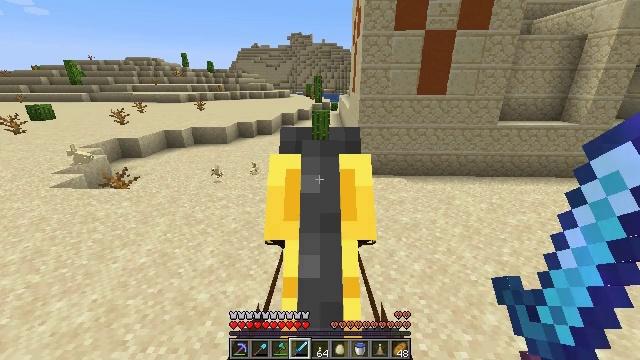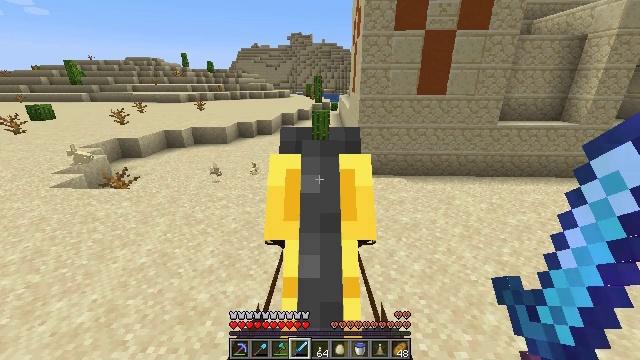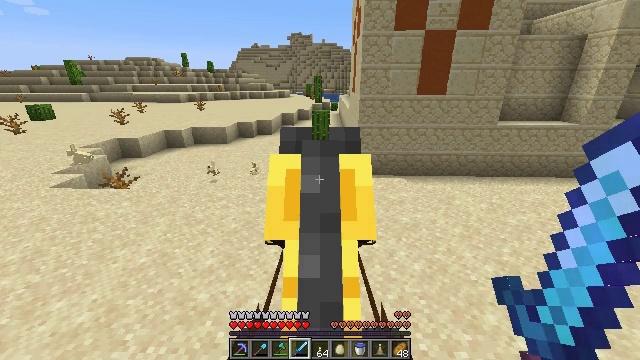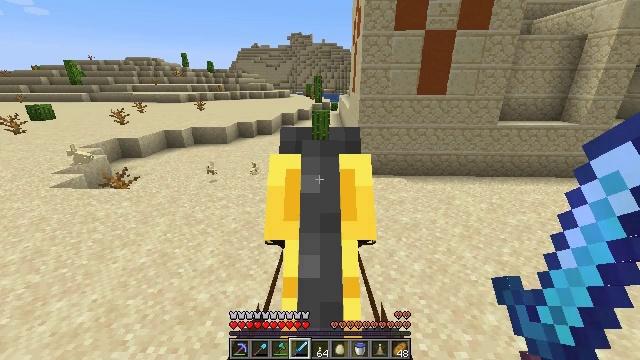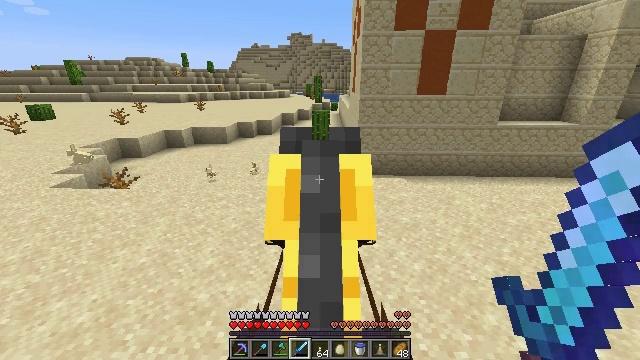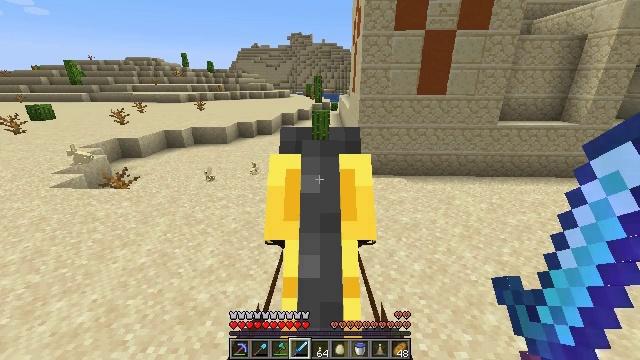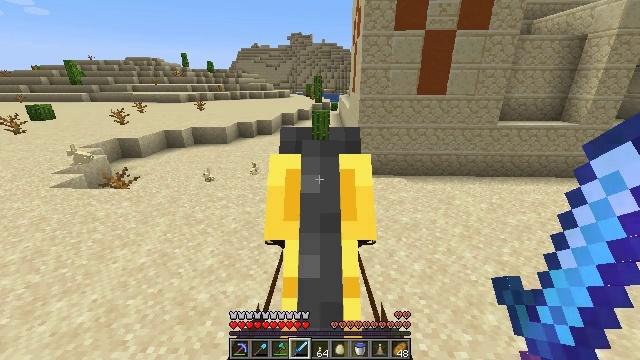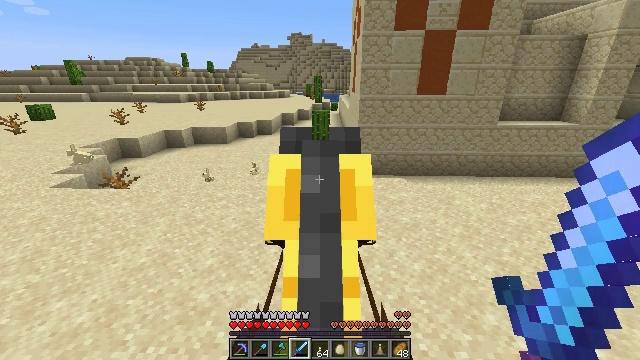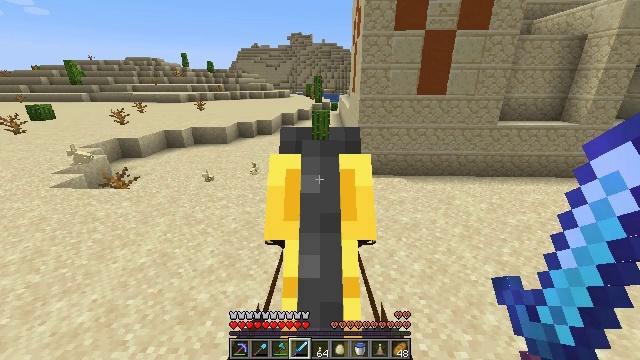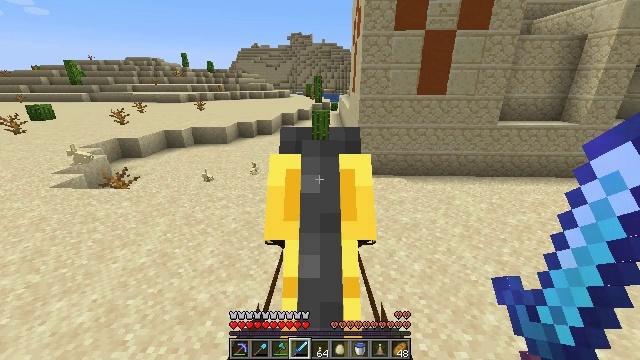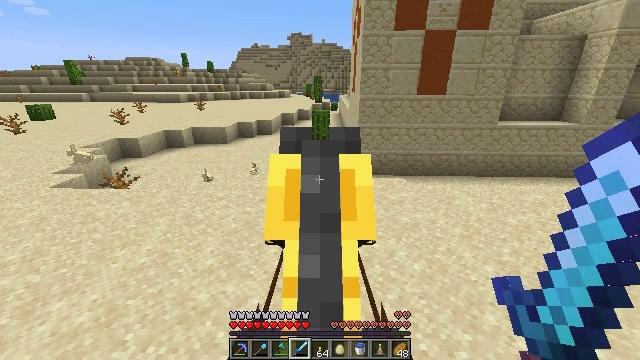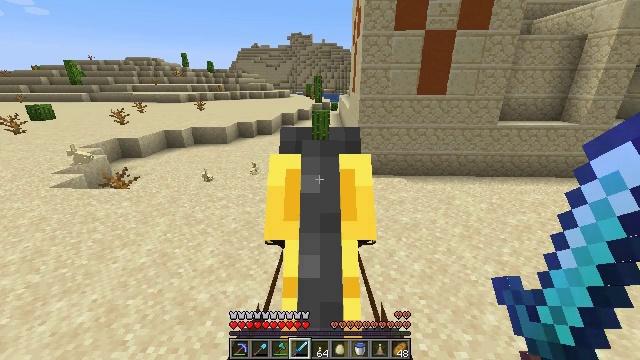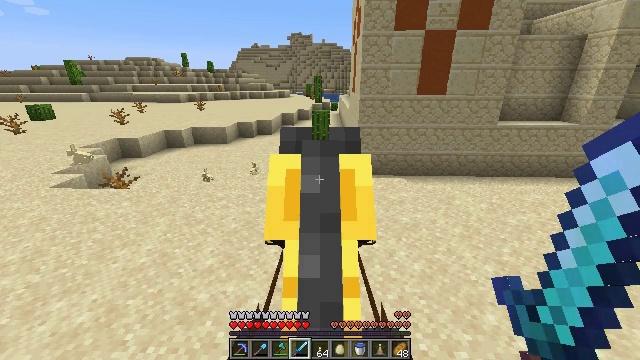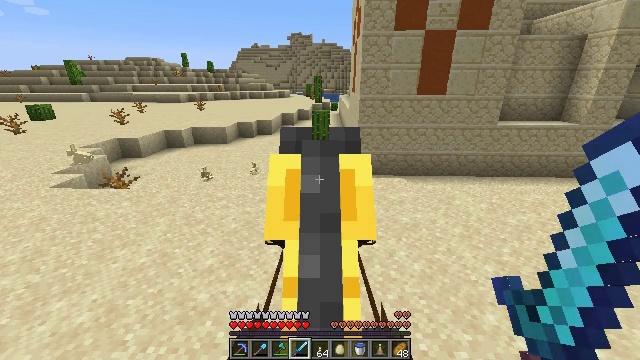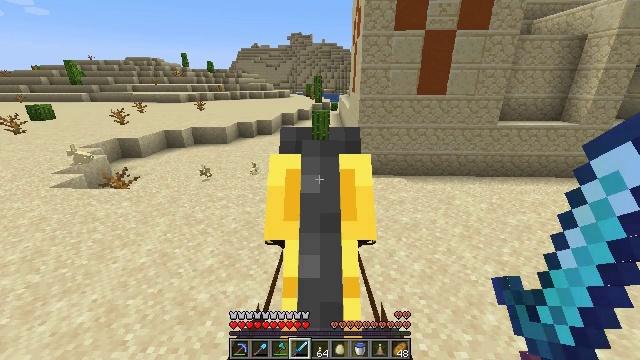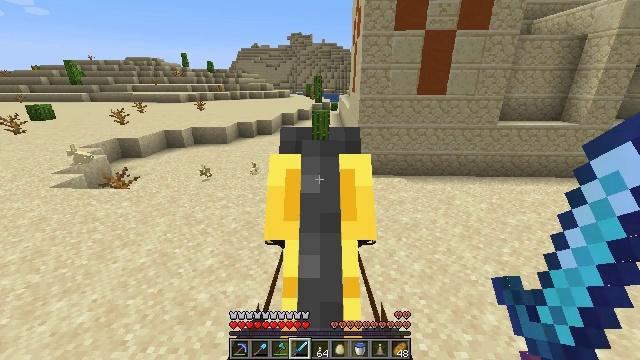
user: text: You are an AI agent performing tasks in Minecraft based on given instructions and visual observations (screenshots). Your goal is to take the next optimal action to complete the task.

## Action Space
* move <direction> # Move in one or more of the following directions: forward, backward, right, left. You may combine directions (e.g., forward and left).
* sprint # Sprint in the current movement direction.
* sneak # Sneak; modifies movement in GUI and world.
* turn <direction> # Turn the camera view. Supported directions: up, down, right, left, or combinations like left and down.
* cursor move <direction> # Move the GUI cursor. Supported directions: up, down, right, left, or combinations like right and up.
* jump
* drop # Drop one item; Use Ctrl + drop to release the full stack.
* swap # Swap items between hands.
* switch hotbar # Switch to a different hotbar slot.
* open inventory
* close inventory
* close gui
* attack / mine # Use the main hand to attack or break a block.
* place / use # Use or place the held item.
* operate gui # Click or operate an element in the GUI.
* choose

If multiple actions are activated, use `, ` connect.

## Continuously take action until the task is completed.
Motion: motion action
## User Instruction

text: Attack the sandstone to break it.
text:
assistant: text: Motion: no_op
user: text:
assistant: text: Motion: no_op
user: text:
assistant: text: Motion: no_op
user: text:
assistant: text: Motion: no_op
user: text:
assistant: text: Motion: no_op
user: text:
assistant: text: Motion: no_op
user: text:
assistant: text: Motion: no_op
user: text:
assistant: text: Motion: no_op
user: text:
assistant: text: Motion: no_op
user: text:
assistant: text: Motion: no_op
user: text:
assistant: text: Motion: no_op
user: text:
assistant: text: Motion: no_op
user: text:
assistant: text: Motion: no_op
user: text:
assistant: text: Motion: no_op
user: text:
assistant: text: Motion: no_op
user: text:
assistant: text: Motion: no_op
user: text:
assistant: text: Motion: no_op
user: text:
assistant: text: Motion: no_op
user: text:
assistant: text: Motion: no_op
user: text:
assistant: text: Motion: no_op
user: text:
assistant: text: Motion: no_op
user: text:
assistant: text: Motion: no_op
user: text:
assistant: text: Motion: no_op
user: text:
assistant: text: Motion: no_op
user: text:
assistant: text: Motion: no_op
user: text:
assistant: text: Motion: no_op
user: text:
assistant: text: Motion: sneak
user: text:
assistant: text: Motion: sneak
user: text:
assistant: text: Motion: sneak
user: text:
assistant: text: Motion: sneak